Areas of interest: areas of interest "Shanghai Pudong Development Bank Hefei Comprehensive Center"
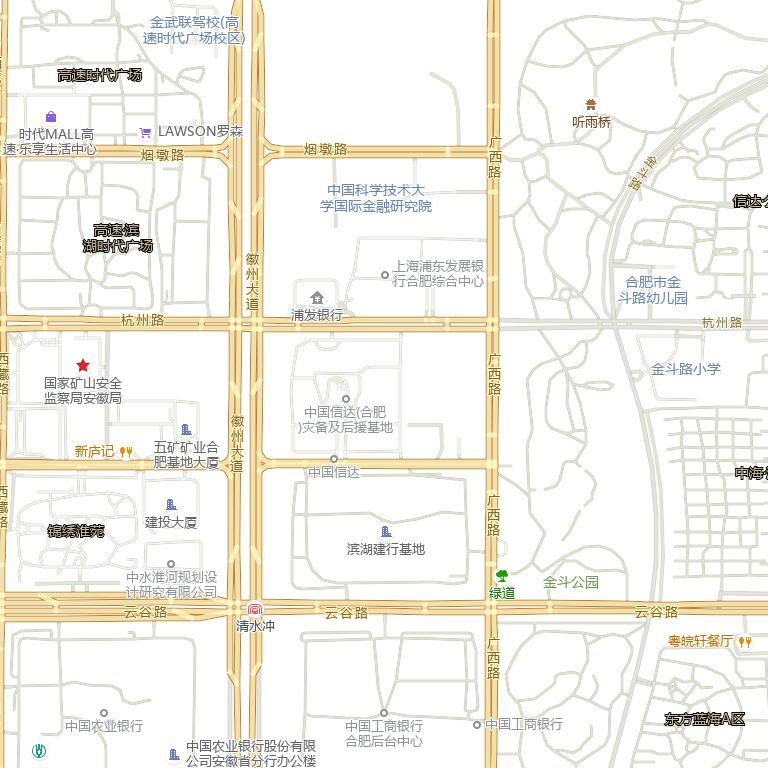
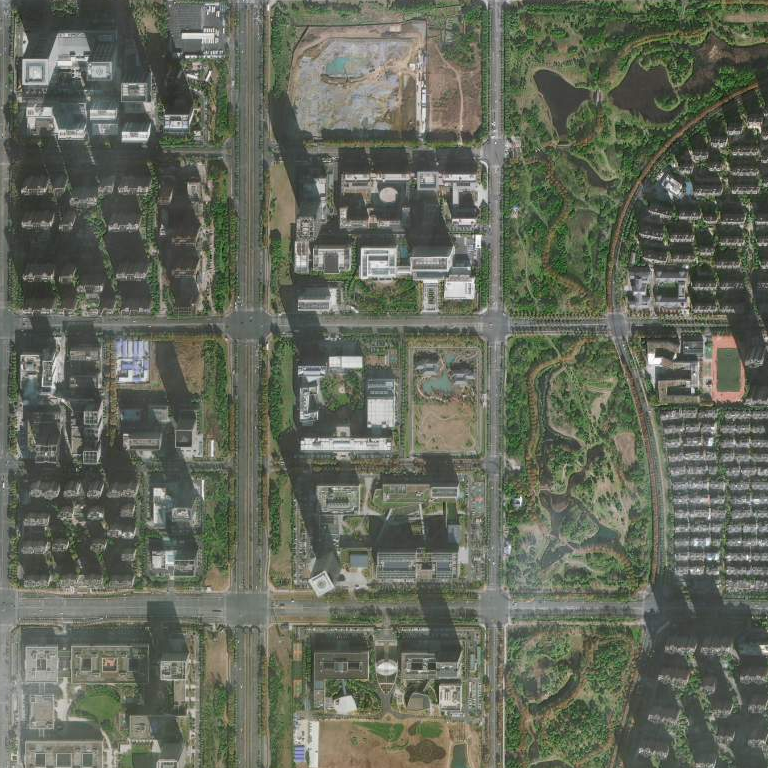